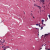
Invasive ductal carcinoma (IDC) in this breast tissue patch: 1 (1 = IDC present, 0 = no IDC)